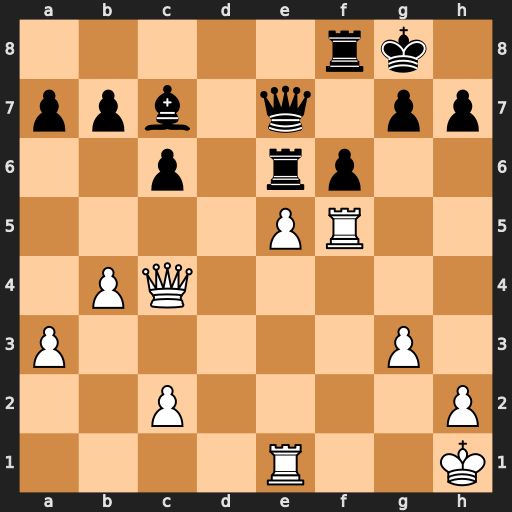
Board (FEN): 5rk1/ppb1q1pp/2p1rp2/4PR2/1PQ5/P5P1/2P4P/4R2K
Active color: w
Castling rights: -
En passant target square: -
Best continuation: exf6 Rxf6 Rxf6 Qxf6 Qxe6+ Qxe6 Rxe6